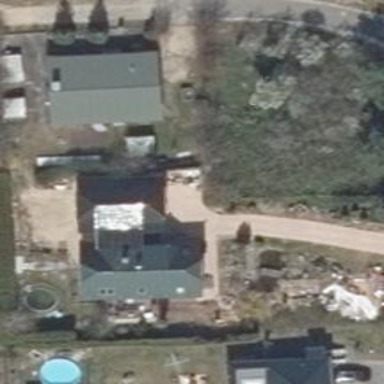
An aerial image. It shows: Driveway.